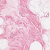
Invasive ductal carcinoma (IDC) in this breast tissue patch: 0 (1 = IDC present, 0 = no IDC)